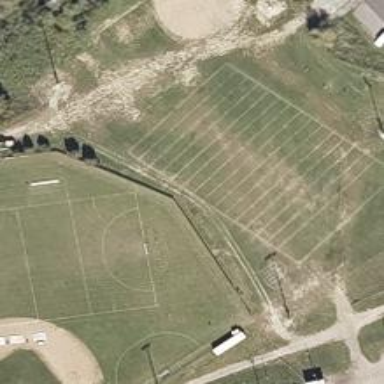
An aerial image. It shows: American football pitch.